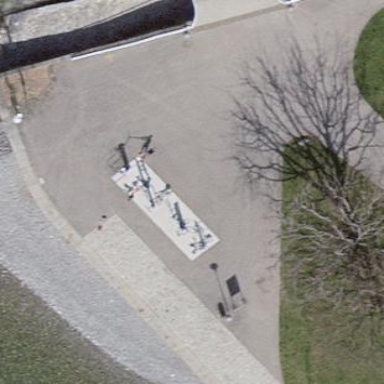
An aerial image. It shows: Fitness station in leisure land area.